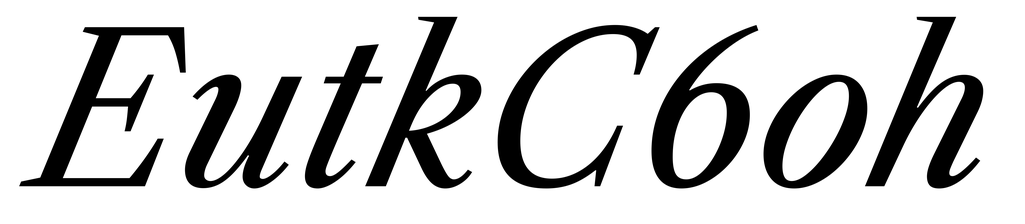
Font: LibreCaslonText-Italic_Italic